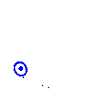
Particle: pion